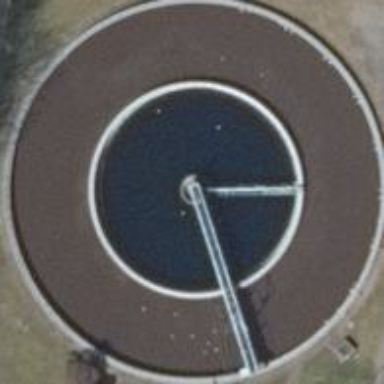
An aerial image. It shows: Wastewater plant building.